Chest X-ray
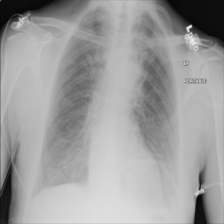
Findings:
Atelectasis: negative
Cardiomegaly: negative
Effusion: negative
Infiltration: negative
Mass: positive
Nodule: negative
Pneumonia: negative
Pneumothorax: negative
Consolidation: negative
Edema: negative
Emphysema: negative
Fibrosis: negative
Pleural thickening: negative
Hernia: negative